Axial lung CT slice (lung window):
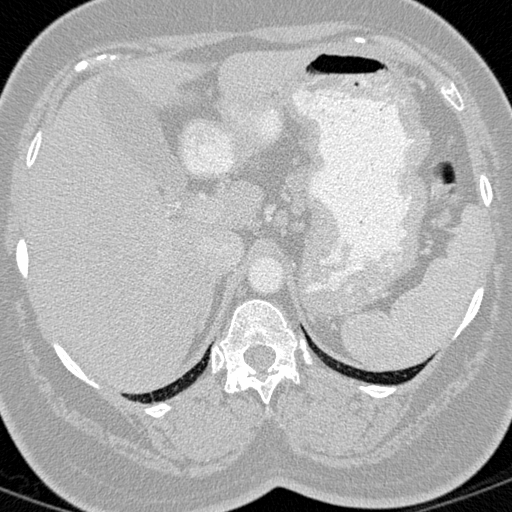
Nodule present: no